九年级 · 解析几何
如图, 在平面直角坐标系中, 函数 $y=x$ 的图象被 $\odot P$ 截得的弦 $A B$ 的长为 $4 \sqrt{2}$, $\odot P$ 与 $y$ 轴相切, 半径为 3 , 圆心 $P$ 位于第一象限内且在直线 $y=x$ 的上方, 则点 $P$ 坐标是 \$ \qquad \$ .

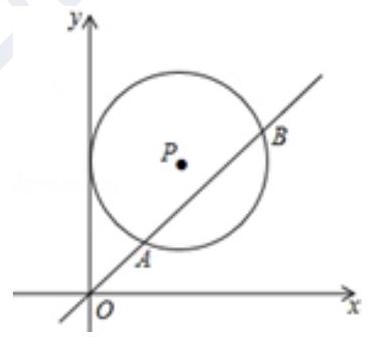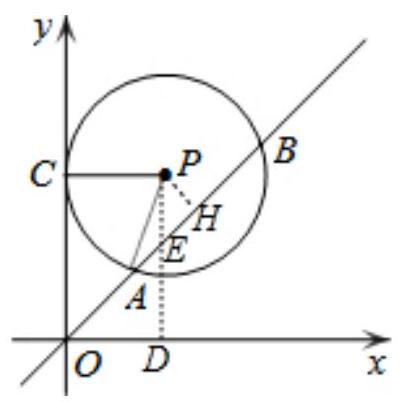
答案: $(3,3+\sqrt{2})$
解析: 过点 $P$ 作 $P H \perp A B$ 于 $H, P D \perp x$ 轴于 $D$, 交直线 $y=x$ 于 $E$, 连结 $P A$,

$\because \odot P$ 与 $y$ 轴相切于点 $C$,

$\therefore P C \perp y$ 轴,

$\therefore P$ 点的横坐标为 3,

$\therefore E$ 点坐标为 $(3,3)$,

$\therefore \triangle E O D$ 和 $\triangle P E H$ 都是等腰直角三角形,

$\because P H \perp A B$,

$\therefore A H=\frac{1}{2} A B=2 \sqrt{2}$,

在 $\triangle P A H$ 中, $P H=\sqrt{P A^{2}-A H^{2}}=\sqrt{3^{2}-(2 \sqrt{2})^{2}}=1$,

$\therefore P E=\sqrt{2} P H=\sqrt{2}$,

$\therefore P D=3+\sqrt{2}$,
$\therefore P$ 点坐标为 $(3,3+\sqrt{2})$.

故答案为 $(3,3+\sqrt{2})$.